Question: Count the number of objects in the diagram.
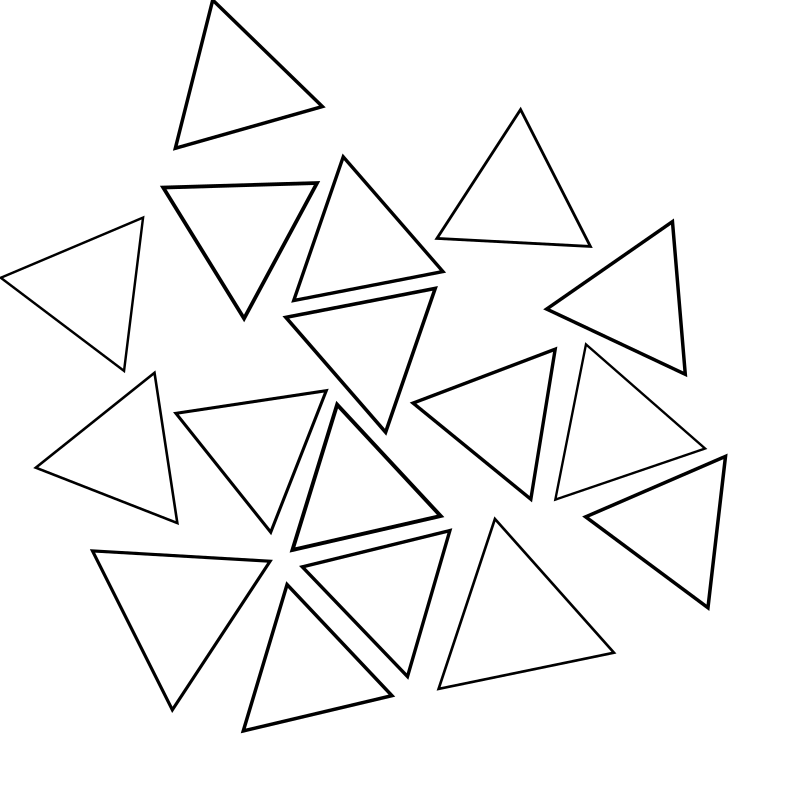
Answer: 17